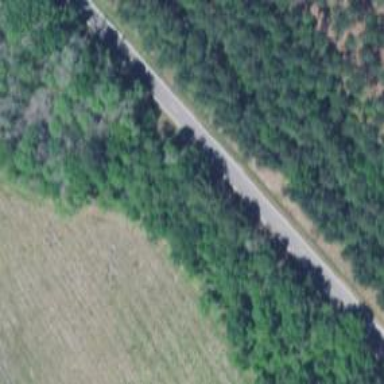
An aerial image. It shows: Unclassified road.